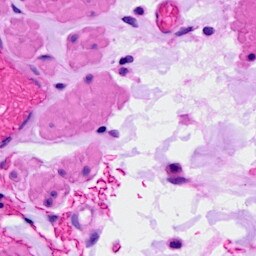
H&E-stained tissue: Ovarian